Question: When i click on a listBox1 to select an item the item stay with blue color around it. How can i remove this color ?

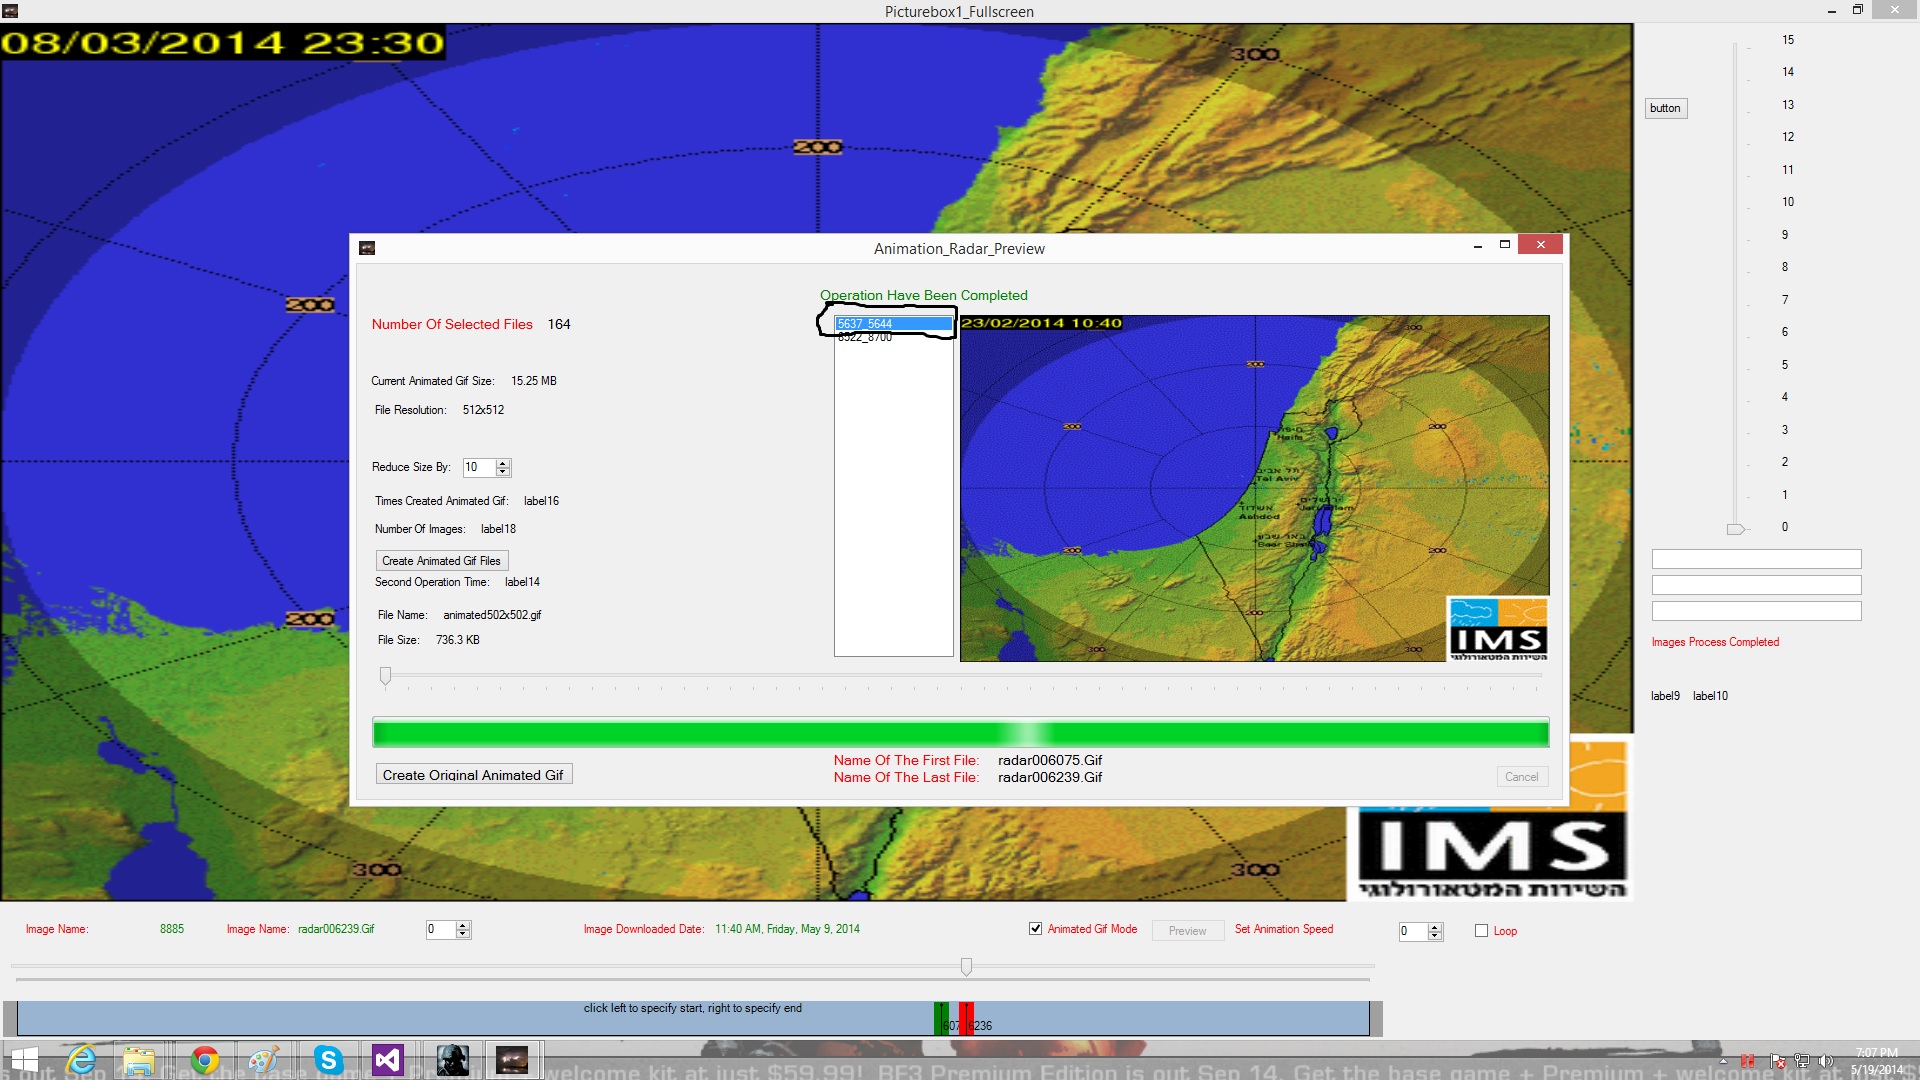
Answer: Use this code to change selection color to the any color you want:
'''
public partial class Form1 : Form
{
public Form1()
{
InitializeComponent();
//Add this to your form initialization
this.listBox1.DrawItem += new System.Windows.Forms.DrawItemEventHandler(this.listBox1_DrawItem);
}
private void listBox1_DrawItem(object sender, DrawItemEventArgs e)
{
if (e.Index < 0) return;
//if the item state is selected them change the back color
if ((e.State & DrawItemState.Selected) == DrawItemState.Selected)
e = new DrawItemEventArgs(e.Graphics,
e.Font,
e.Bounds,
e.Index,
e.State ^ DrawItemState.Selected,
e.ForeColor,
Color.Transparent);//Choose the color
// Draw the background of the ListBox control for each item.
e.DrawBackground();
// Draw the current item text
e.Graphics.DrawString(listBox1.Items[e.Index].ToString(), e.Font, Brushes.Black, e.Bounds, StringFormat.GenericDefault);
// If the ListBox has focus, draw a focus rectangle around the selected item.
e.DrawFocusRectangle();
}
}
'''
I've used transparent as color to remove the background color of selection, but if you want any other color simply change it yourself.
I used this answer as help: <URL>

If you want to deselect item on listbox, use either
'''
listBox1.ClearSelected();
'''
or
'''
listBox1.SelectedIndex = -1;
'''